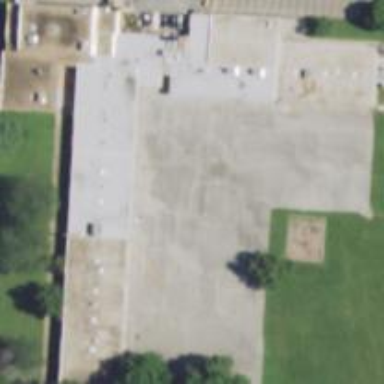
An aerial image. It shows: School building.